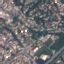
Land use / land cover class: Residential